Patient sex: F
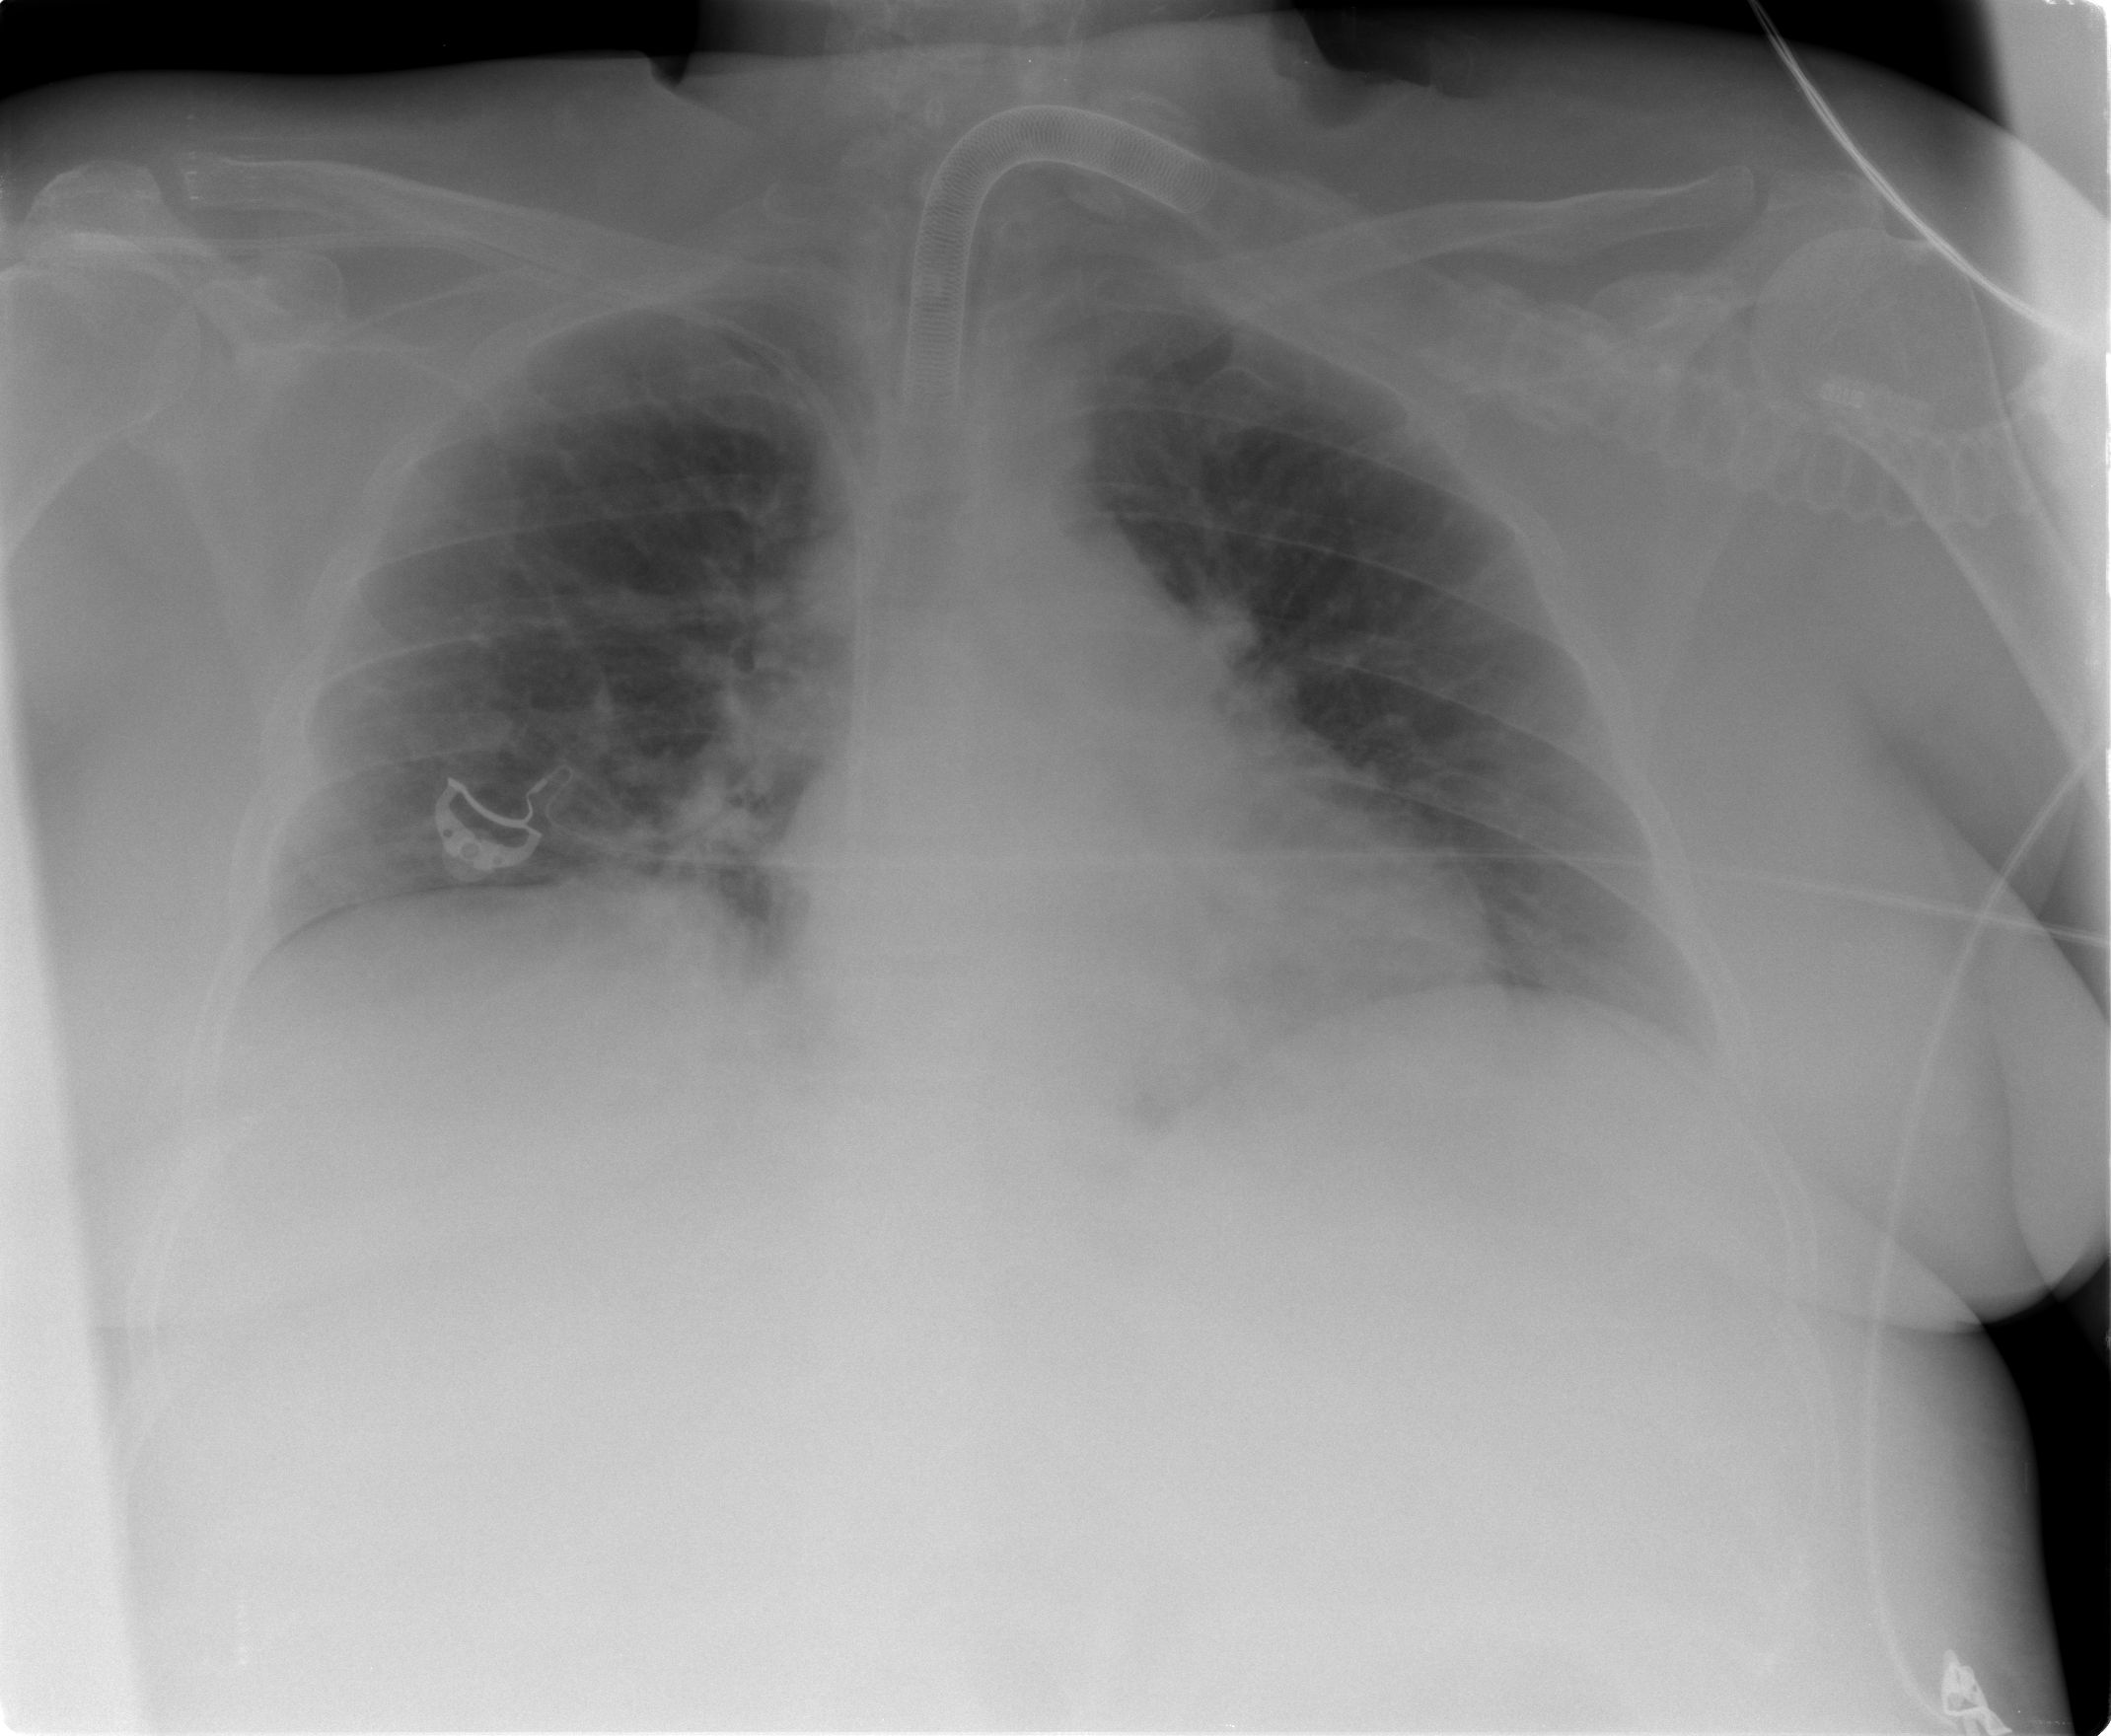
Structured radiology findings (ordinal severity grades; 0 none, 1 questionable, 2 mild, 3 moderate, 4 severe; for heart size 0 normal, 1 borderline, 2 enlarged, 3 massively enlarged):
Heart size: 0
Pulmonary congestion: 2
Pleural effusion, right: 0
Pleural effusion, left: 0
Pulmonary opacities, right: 0
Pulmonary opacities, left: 0
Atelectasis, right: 1
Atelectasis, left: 0